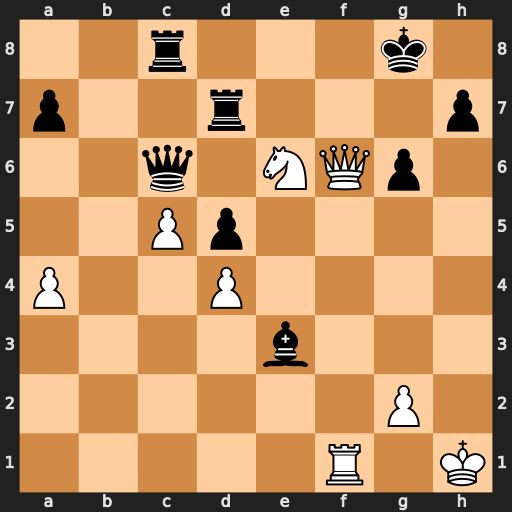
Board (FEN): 2r3k1/p2r3p/2q1NQp1/2Pp4/P2P4/4b3/6P1/5R1K
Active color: w
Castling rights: -
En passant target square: -
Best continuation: Qf8+ Rxf8 Rxf8#